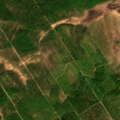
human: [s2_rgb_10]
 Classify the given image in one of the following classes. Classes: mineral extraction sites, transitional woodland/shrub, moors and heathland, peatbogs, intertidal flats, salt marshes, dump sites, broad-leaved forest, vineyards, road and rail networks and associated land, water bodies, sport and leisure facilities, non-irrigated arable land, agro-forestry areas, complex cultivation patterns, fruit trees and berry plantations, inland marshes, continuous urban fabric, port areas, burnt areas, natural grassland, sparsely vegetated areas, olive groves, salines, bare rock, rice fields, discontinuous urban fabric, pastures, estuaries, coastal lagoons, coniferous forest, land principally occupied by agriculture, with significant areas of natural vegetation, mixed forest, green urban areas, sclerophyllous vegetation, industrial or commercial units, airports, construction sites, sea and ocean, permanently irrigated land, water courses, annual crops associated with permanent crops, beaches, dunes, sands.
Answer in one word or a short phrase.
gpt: mixed forest, transitional woodland/shrub, peatbogs